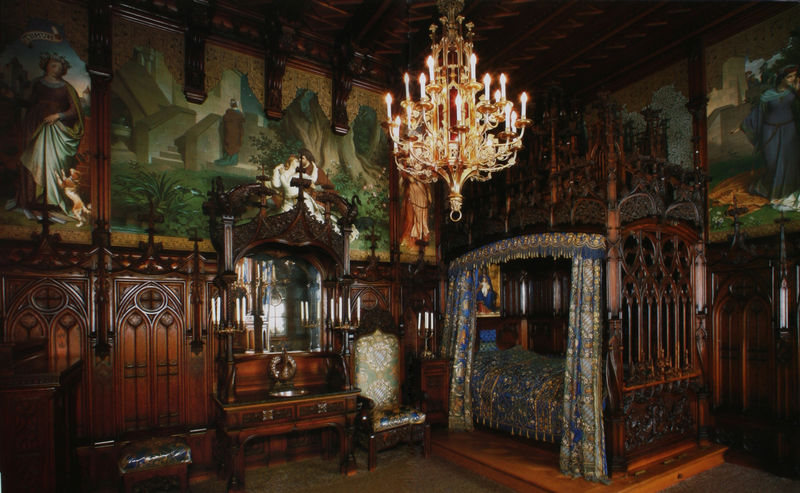
Titel: Schloss Neuschwanstein, Schlafzimmer Ludwigs II.
Künstler: Julius Hofmann
Standort: Schwangau
Institution: Schloss Neuschwanstein
Schlagwörter: blau, dunkel, gemälde, schatten, weiß, gelb, grün, landschaft, ocker, braun, hell, holz, licht, raum, schwarz, stuhl, szene, tisch, tür, zimmer, hund, rot, schloss, malerei, teppich, wand, architektur, barock, sockel, innenraum, möbel, spiegel, vorhang, boden, fransen, gold, interieur, reich, sessel, stoff, stoffe, decke, paar, seide, bilder, kommode, liebe, schrank, schlafen, bogen, türen, tag, bank, hocker, saal, schemel, könig, thron, polster, vorhänge, verzierung, wandgemälde, wandmalerei, bett, bettdecke, schlafzimmer, kerzen, kronleuchter, leuchter, lüster, balken, innenansicht, podest, nazarener, foto, fotografie, photographie, bögen, wände, burg, palast, balustrade, zirkus, holzdecke, kunst, brokat, damast, altar, schnitzerei, photo, wandschrank, kerzenlicht, schminktisch, kerzenleuchter, stäbe, farbfoto, gotisch, spitzbogen, julia, romeo, baldachin, grpn, konsolen, museum, waschtisch, prunk, teuer, madonna, lackiert, aufnahme, geschnitzt, vertäfelung, himmelbett, fesnter, maßwerk, paare, barrock, alkoven, baluster, ludwig ii., täfelung, alkovenbett, wandmalereien, leucter, emssing, schlafstube, täfelunh, vrhänge, schnitztreien, kuliise, wandstickerei, täferlung, täferung, lunst